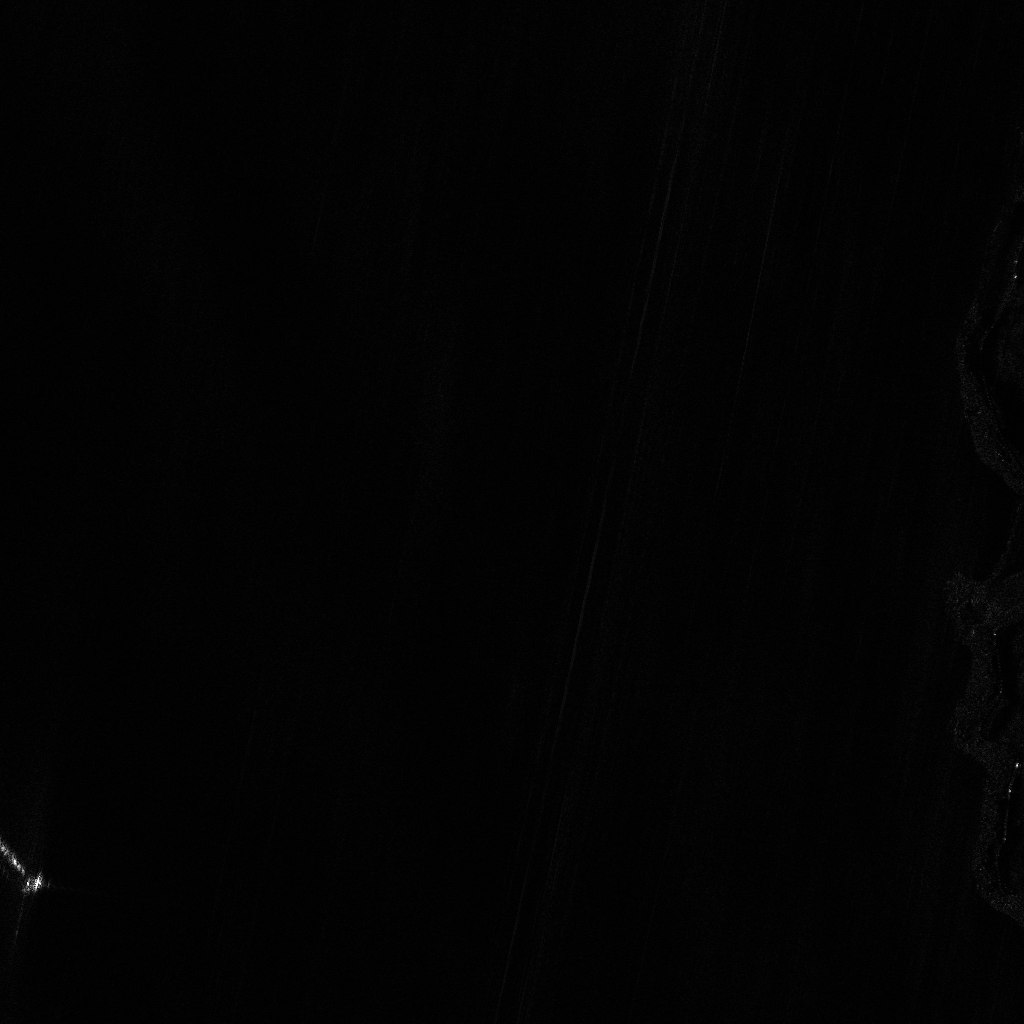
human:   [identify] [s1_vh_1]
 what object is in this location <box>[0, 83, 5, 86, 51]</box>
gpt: <ref>1 large container at the bottom left</ref>